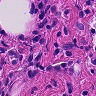
Metastatic tissue present: no